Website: lowes
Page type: review-order
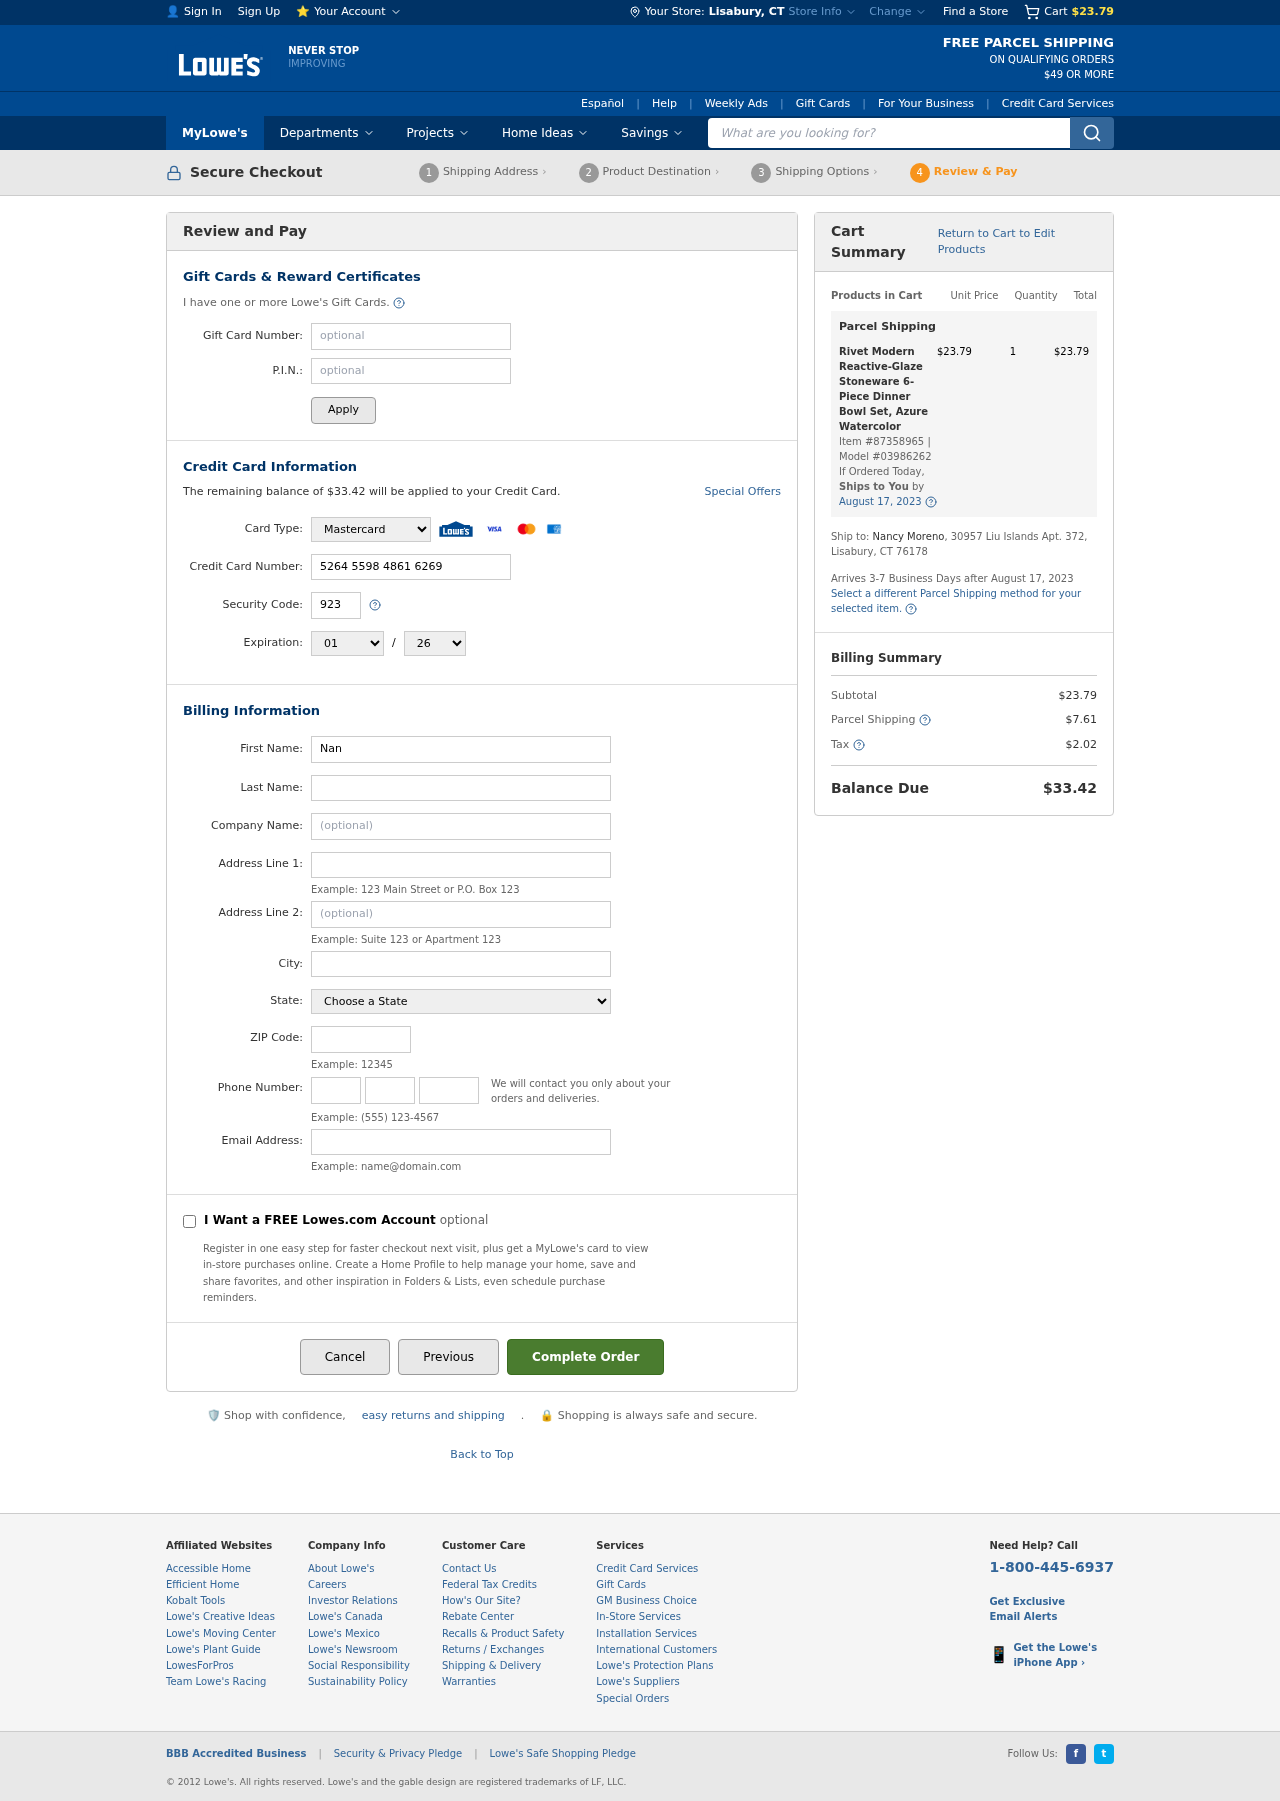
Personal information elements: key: PII_CARD_CVV
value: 923
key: PII_CARD_EXPIRY_MONTH
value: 01
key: PII_CARD_EXPIRY_YEAR
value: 26
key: PII_CARD_NUMBER
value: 5264 5598 4861 6269
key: PII_CARD_TYPE
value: Mastercard
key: PII_CITY
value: Lisabury
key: PII_CITY_STATE
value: Lisabury, CT
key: PII_EMAIL
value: nancy_moreno@yahoo.com
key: PII_FIRSTNAME
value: Nancy
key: PII_LASTNAME
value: Moreno
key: PII_PHONE_AREA
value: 309
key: PII_PHONE_PREFIX
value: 843
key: PII_PHONE_SUFFIX
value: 8331
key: PII_POSTCODE
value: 76178
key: PII_STATE
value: Connecticut
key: PII_STREET
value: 30957 Liu Islands Apt. 372
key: PII_STREET2
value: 30957 Liu Islands Apt. 372
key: PII_STREET2
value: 47576 Park Plain
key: PII_FULLNAME2
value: Nancy Moreno
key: PII_CITY_STATE_ZIP2
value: Lisabury, CT 76178
Product elements: key: PRODUCT1_NAME
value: Rivet Modern Reactive-Glaze Stoneware 6-Piece Dinner Bowl Set, Azure Watercolor
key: PRODUCT1_PRICE
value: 23.79
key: PRODUCT1_QUANTITY
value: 1
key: PRODUCT1_ITEM_NUMBER
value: Item #87358965
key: PRODUCT1_MODEL_NUMBER
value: Model #03986262
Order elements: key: ORDER_SUBTOTAL
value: $23.79
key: ORDER_BALANCE_DUE
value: $33.42
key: ORDER_SHIPPING_DATE
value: August 17, 2023
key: ORDER_ITEM_TOTAL
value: $23.79
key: ORDER_SHIPPING_DATE2
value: August 17, 2023
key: ORDER_SHIPPING_COST
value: $7.61
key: ORDER_TAX
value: $2.02
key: ORDER_TOTAL
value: $33.42
Search elements: key: HEADER_SEARCH
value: What are you looking for?